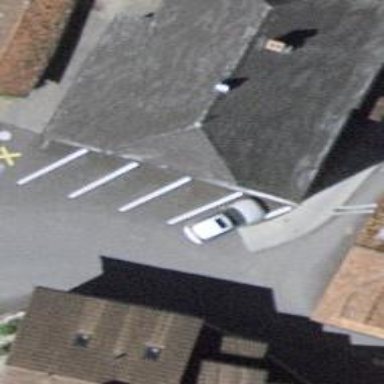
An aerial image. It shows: Restaurant.